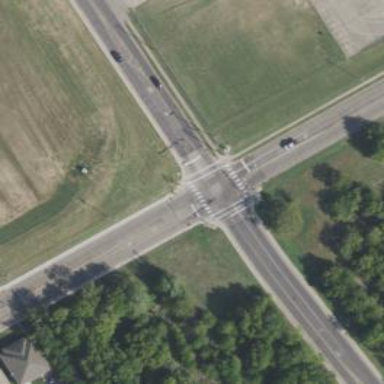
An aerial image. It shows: Uncontrolled footway crossing with zebra markings.